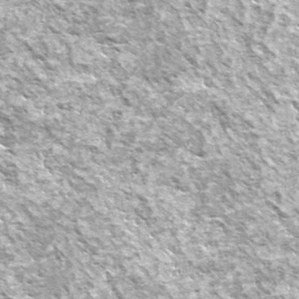
Label: frost